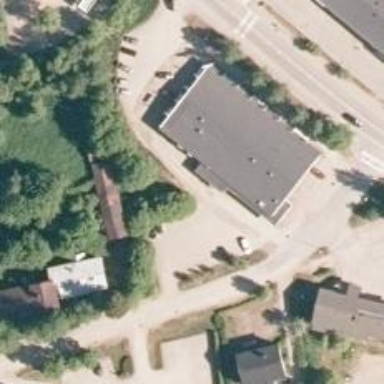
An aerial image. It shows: Asphalt road in living street.